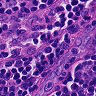
Metastatic tissue present: no